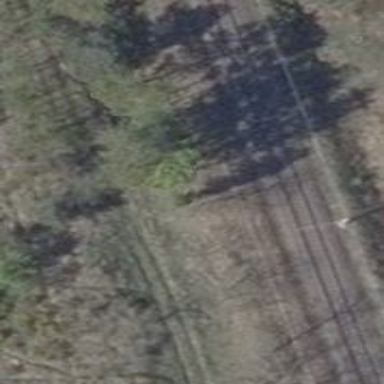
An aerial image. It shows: Row of deciduous broadleaved trees.